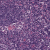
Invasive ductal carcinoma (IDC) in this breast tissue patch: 0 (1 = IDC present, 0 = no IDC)